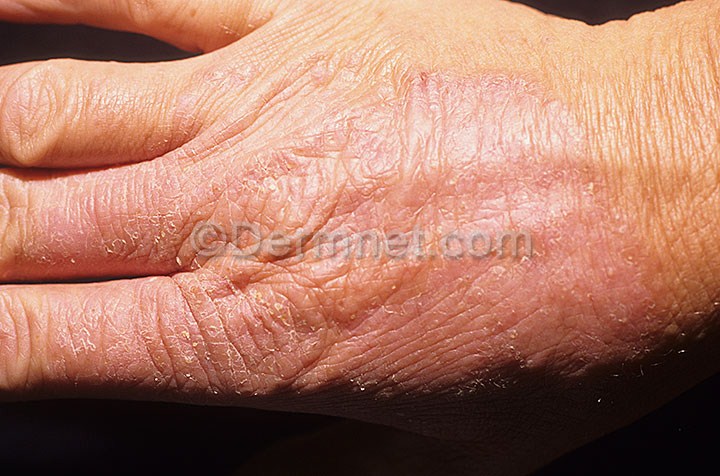
Disease: Tinea Ringworm Candidiasis and other Fungal Infections